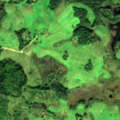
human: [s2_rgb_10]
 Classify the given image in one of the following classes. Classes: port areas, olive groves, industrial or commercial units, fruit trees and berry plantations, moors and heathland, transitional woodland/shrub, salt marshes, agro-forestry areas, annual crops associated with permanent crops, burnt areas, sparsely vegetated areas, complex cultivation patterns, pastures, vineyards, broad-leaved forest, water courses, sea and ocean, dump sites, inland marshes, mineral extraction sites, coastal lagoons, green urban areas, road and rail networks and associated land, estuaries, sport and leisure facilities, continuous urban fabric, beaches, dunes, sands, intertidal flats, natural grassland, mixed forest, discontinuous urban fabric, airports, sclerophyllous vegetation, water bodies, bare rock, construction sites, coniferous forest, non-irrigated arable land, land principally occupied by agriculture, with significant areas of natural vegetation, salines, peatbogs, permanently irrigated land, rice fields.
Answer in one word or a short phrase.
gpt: pastures, land principally occupied by agriculture, with significant areas of natural vegetation, broad-leaved forest, coniferous forest, transitional woodland/shrub